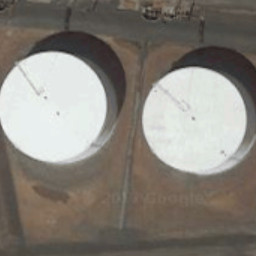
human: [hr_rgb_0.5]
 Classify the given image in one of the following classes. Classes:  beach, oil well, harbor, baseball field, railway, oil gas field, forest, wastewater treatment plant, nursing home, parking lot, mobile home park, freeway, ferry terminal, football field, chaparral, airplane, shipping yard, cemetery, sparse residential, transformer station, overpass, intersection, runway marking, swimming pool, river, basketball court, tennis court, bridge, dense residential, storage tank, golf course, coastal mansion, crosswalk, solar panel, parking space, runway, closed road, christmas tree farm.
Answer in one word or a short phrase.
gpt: storage tank